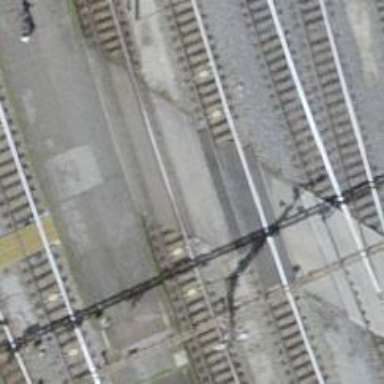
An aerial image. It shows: Level crossing along the railway.